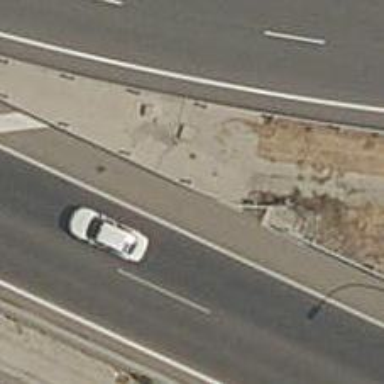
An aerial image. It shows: Guard rail as barrier.